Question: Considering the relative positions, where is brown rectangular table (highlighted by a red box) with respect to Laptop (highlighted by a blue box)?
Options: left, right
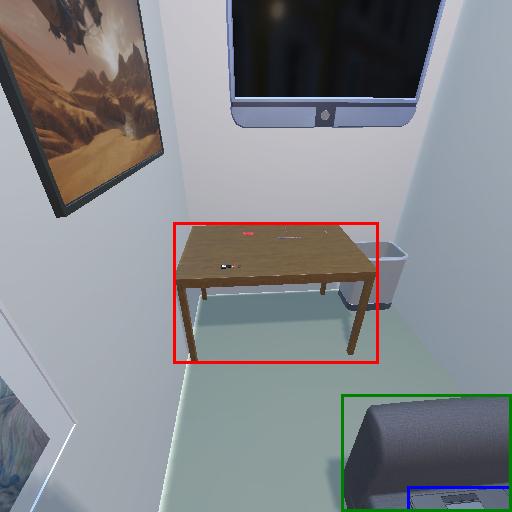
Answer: left